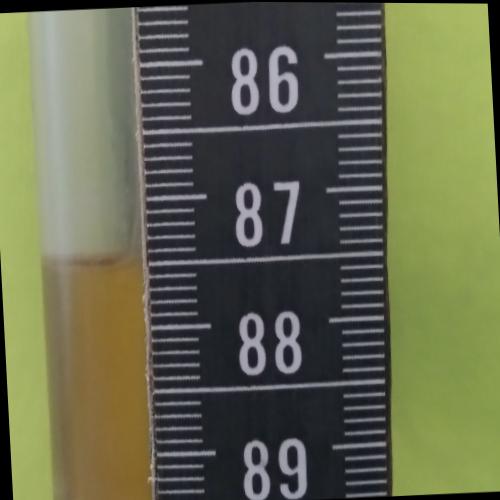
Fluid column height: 87.5 cm